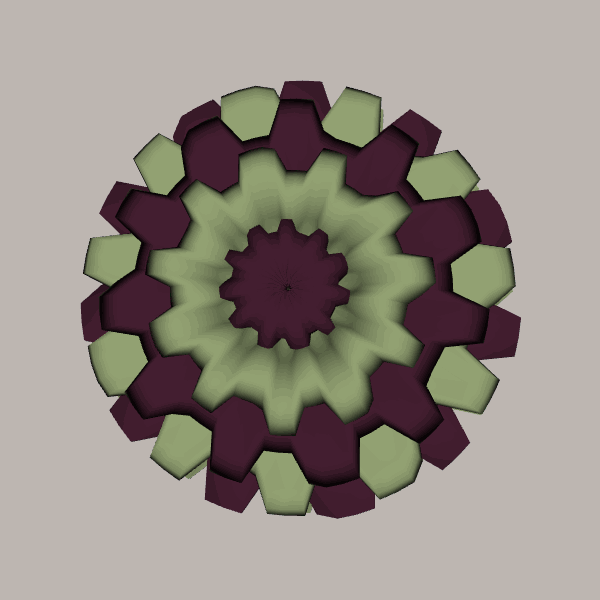
Background: light